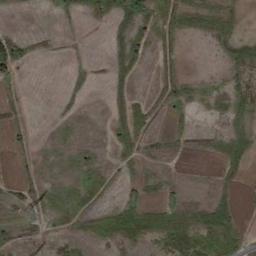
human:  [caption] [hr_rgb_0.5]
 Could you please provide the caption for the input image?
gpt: There are some light green and bare rectangular farmland .

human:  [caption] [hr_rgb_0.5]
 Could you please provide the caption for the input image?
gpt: Several rectangular green and brown mixed rectangular farmland of different sizes .

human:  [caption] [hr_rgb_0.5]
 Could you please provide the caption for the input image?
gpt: Some khaki rectangular farmlands are on the ground and some green belts are surrounded by these farmlands .

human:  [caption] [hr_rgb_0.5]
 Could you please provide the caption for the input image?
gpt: There are many rectangular farmlands of different shades .

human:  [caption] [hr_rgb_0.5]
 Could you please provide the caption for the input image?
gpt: There are some brown rectangular farmlands .